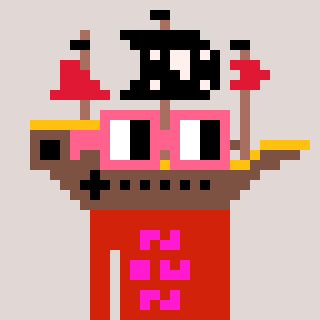
a pixel art character with square pink glasses, a pirateship-shaped head and a red-colored body on a warm background